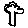
Label: tree